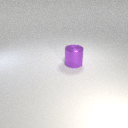
large purple metal cylinder